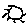
Label: sun